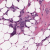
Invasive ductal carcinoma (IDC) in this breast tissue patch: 1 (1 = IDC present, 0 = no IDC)